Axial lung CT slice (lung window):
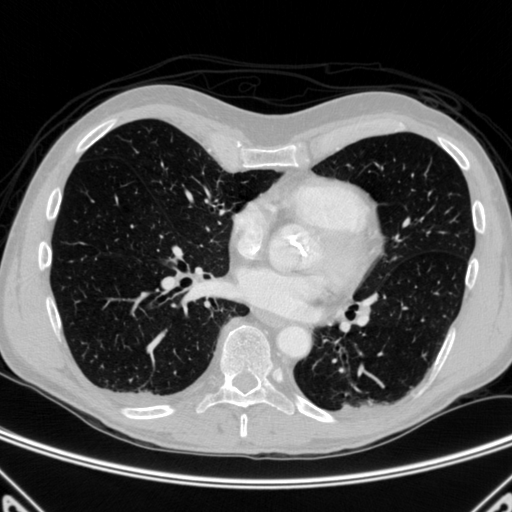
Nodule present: no